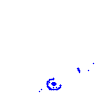
Particle: electron